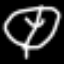
Label: leaf